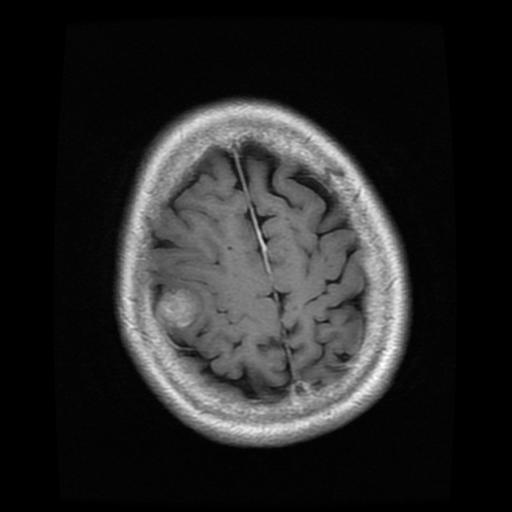
Label: meningioma